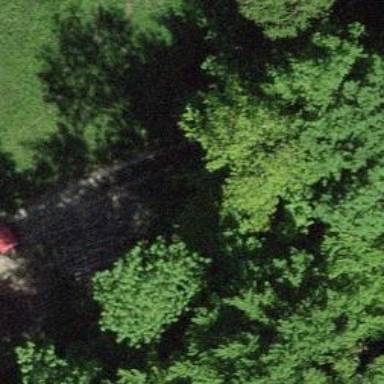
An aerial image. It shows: Culvert tunnel.